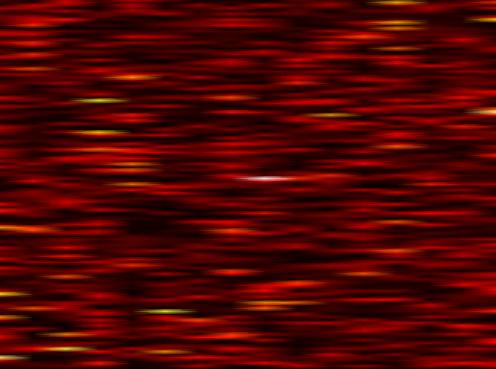
Label: FBMC